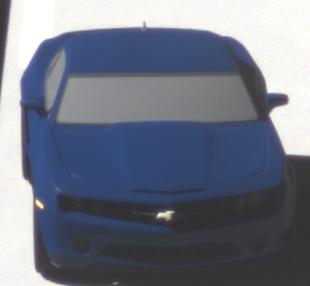
Make: Chevrolet
Model: Camaro Cabriolet 6.2 V8
Detailed model: Camaro (V) Coupé
Model produced from: 2011/09
Model produced until: 2014/02
Doors: 2
Color: blue
Road condition: dry road
Daytime: morning or afternoon
Contrast: high contrast